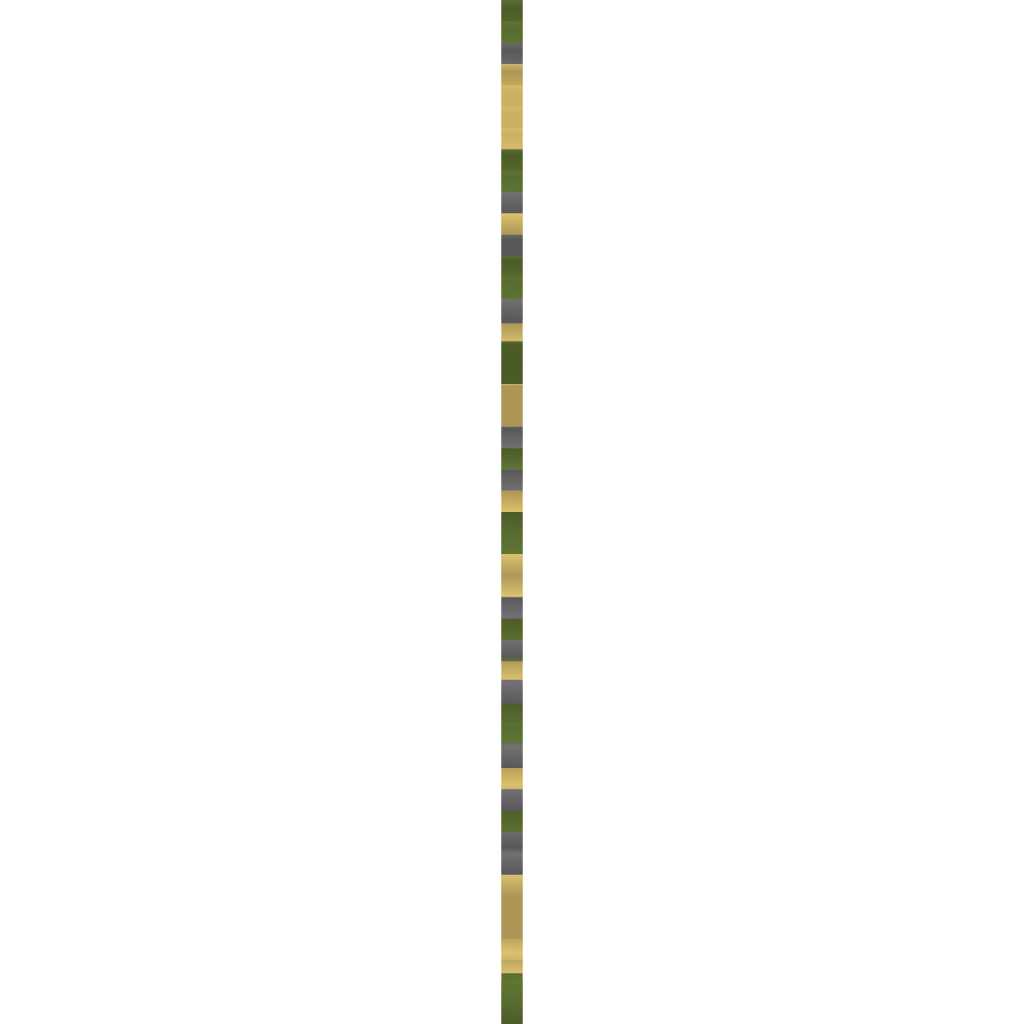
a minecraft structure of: Loool face pixel art high quality